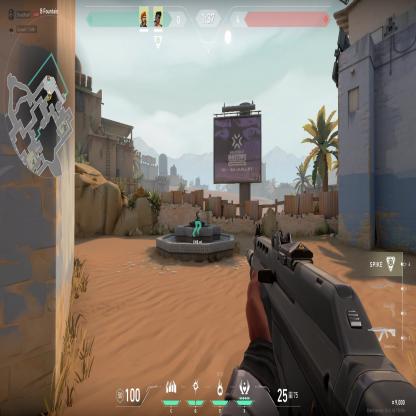
Label: teammate